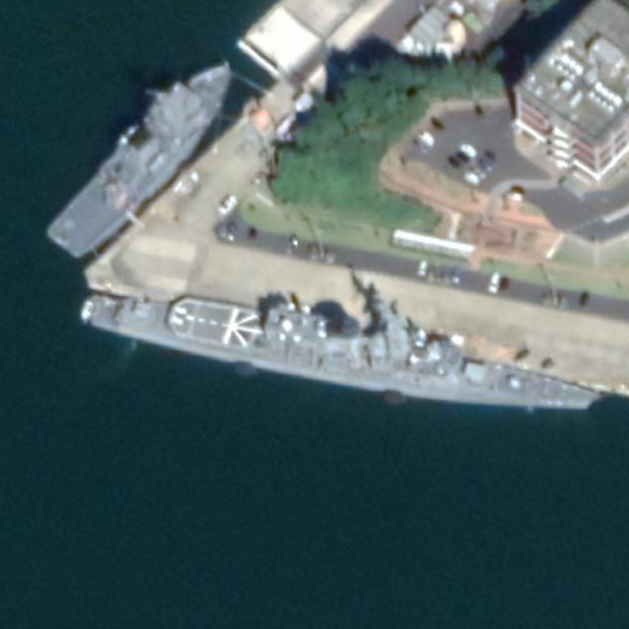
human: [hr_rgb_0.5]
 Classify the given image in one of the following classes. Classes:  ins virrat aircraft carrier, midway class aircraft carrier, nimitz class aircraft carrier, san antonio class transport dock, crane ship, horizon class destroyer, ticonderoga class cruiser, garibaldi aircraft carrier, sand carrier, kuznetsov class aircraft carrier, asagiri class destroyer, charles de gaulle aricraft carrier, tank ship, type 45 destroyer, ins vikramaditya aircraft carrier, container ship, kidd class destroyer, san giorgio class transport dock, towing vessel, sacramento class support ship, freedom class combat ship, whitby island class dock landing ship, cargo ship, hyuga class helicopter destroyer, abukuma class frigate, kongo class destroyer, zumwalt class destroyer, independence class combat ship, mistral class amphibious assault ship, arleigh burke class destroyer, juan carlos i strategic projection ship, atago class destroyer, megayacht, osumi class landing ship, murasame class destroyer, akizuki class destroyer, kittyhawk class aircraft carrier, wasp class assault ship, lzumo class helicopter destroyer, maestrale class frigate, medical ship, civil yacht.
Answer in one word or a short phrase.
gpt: Abukuma class frigate